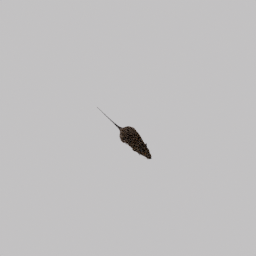
Label: animals